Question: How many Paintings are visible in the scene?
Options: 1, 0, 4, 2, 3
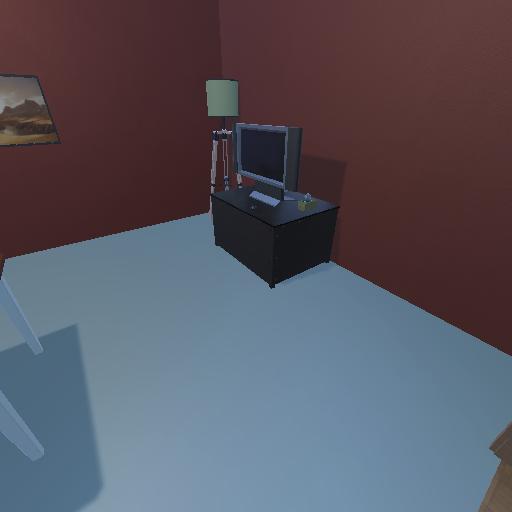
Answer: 1